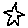
Label: star